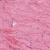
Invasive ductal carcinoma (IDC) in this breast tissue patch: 0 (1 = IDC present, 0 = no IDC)